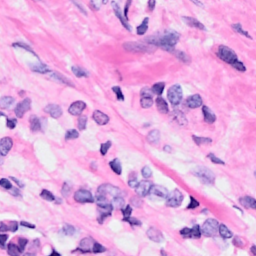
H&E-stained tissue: Breast